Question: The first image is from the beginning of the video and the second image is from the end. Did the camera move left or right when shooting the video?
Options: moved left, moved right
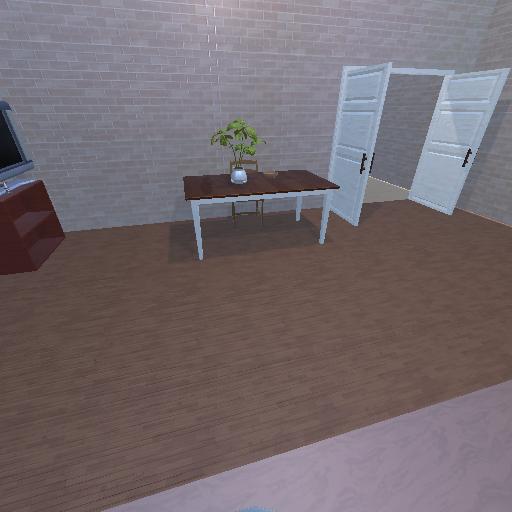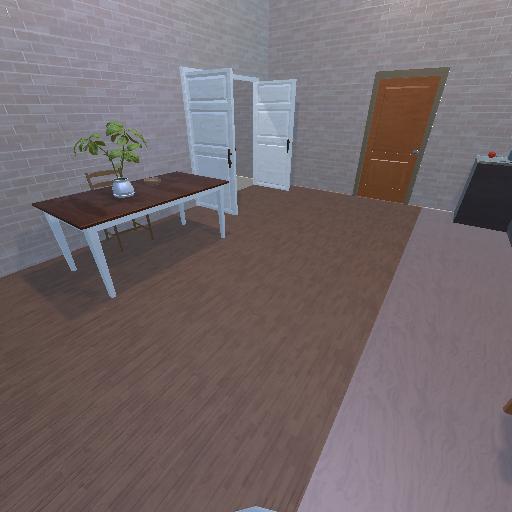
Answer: moved left